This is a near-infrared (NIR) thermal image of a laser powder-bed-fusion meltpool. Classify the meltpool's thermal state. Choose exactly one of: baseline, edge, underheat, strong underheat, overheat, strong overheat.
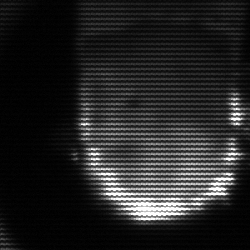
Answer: baseline